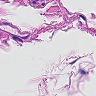
Metastatic tissue present: no